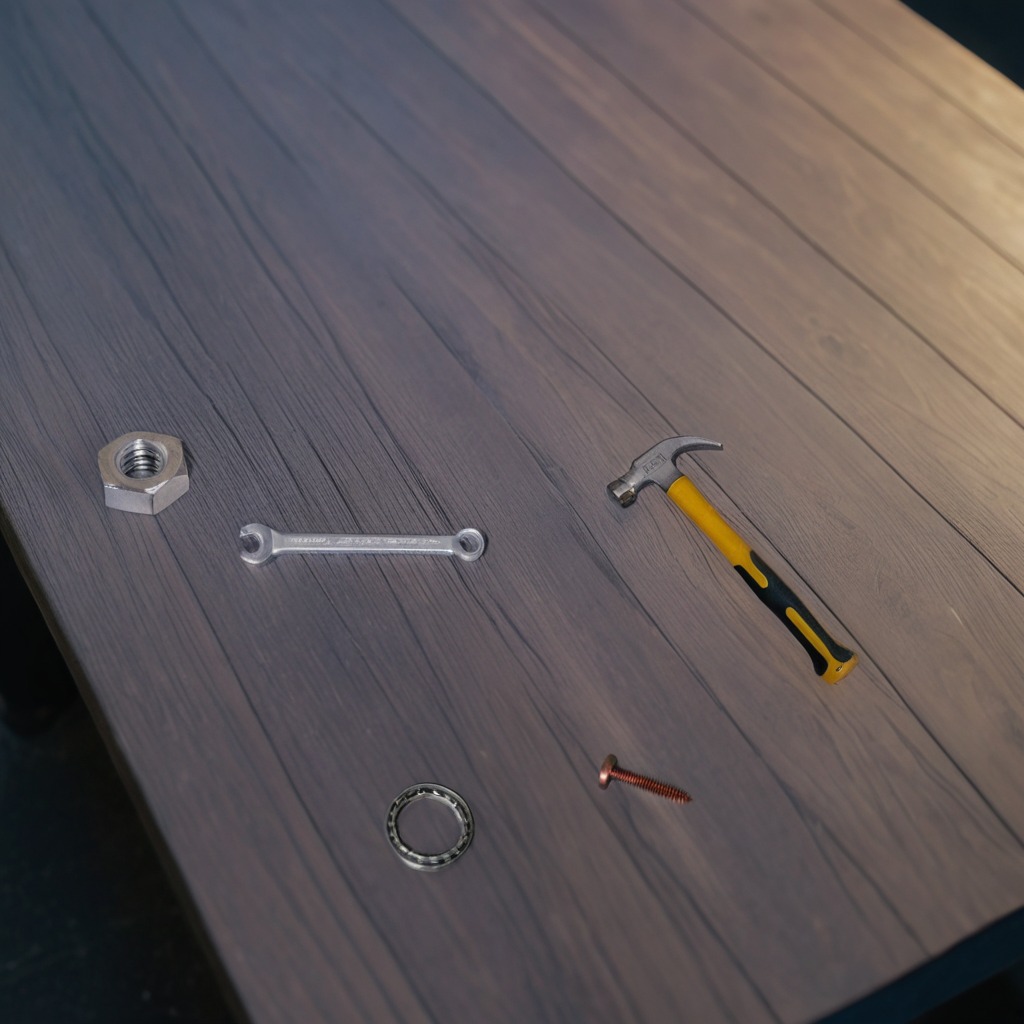
A ball bearing, a hammer, a machine screw, a nut, and a wrench are lying on the table.